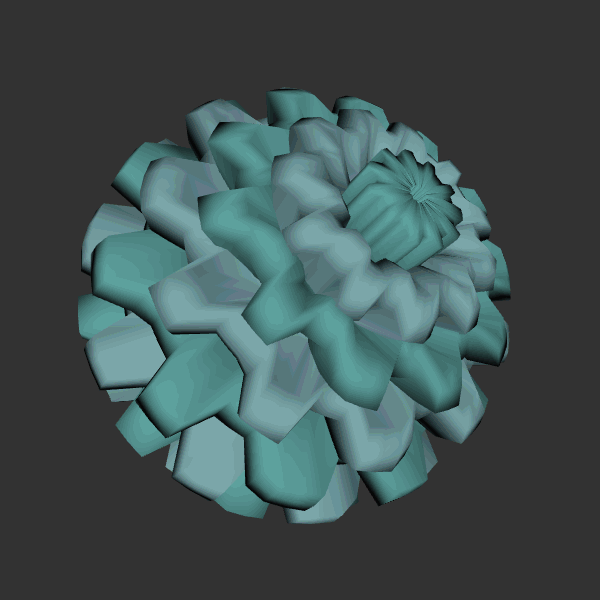
Background: dark